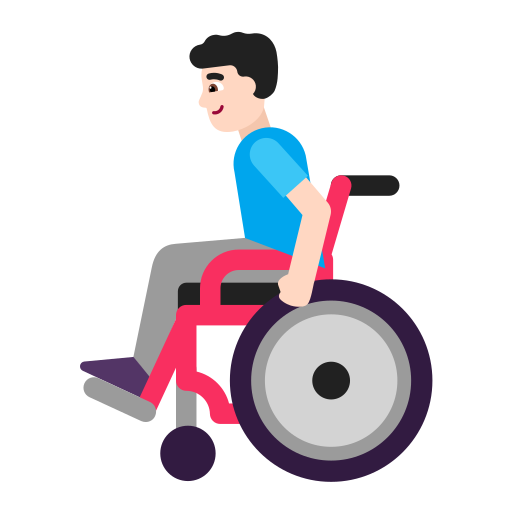
man in manual wheelchair flat light